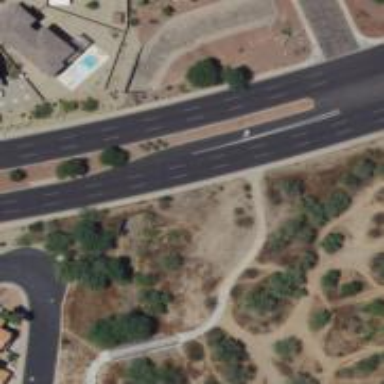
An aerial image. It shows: Secondary road with asphalt surface.